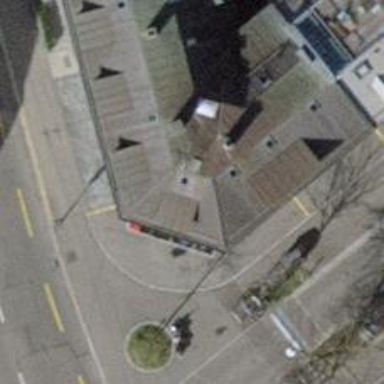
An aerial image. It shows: Restaurant.